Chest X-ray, PA view. Patient: 57 years old, sex F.
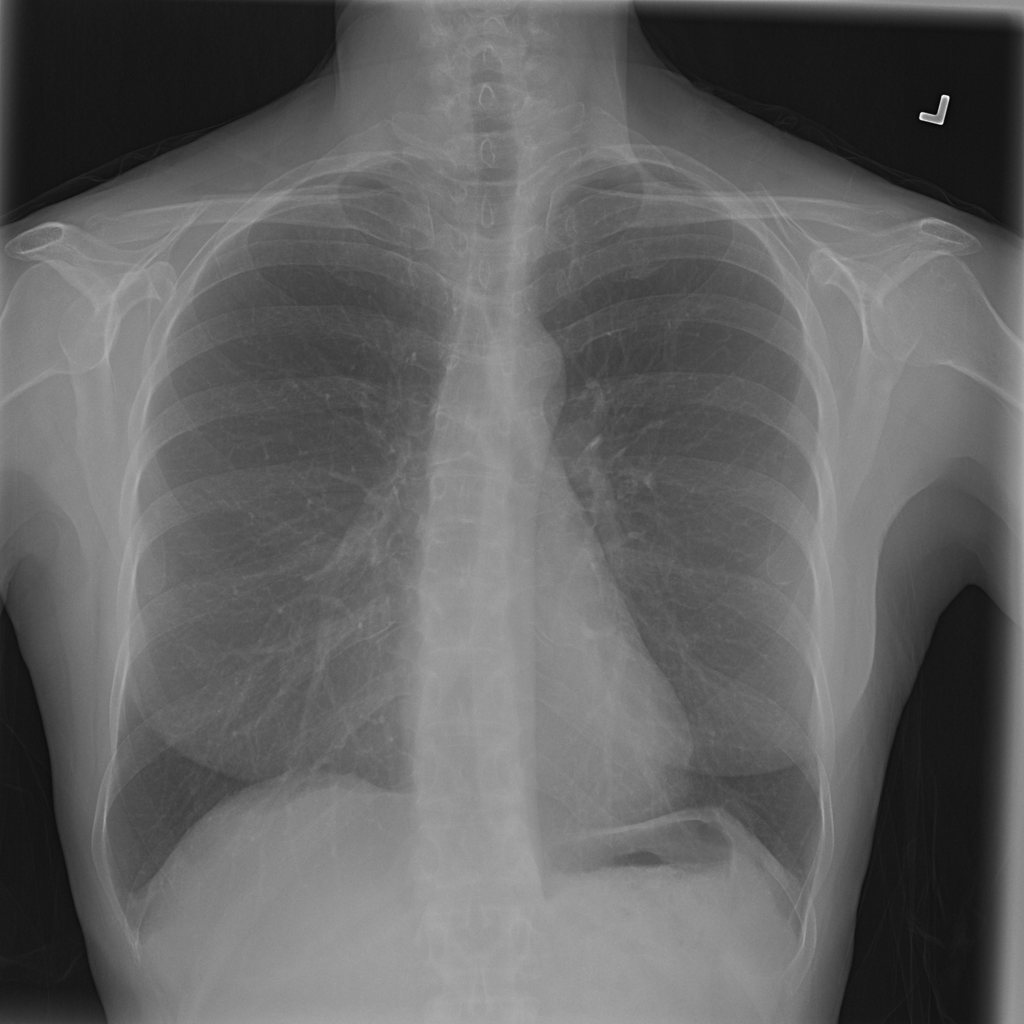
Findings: No Finding